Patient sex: M
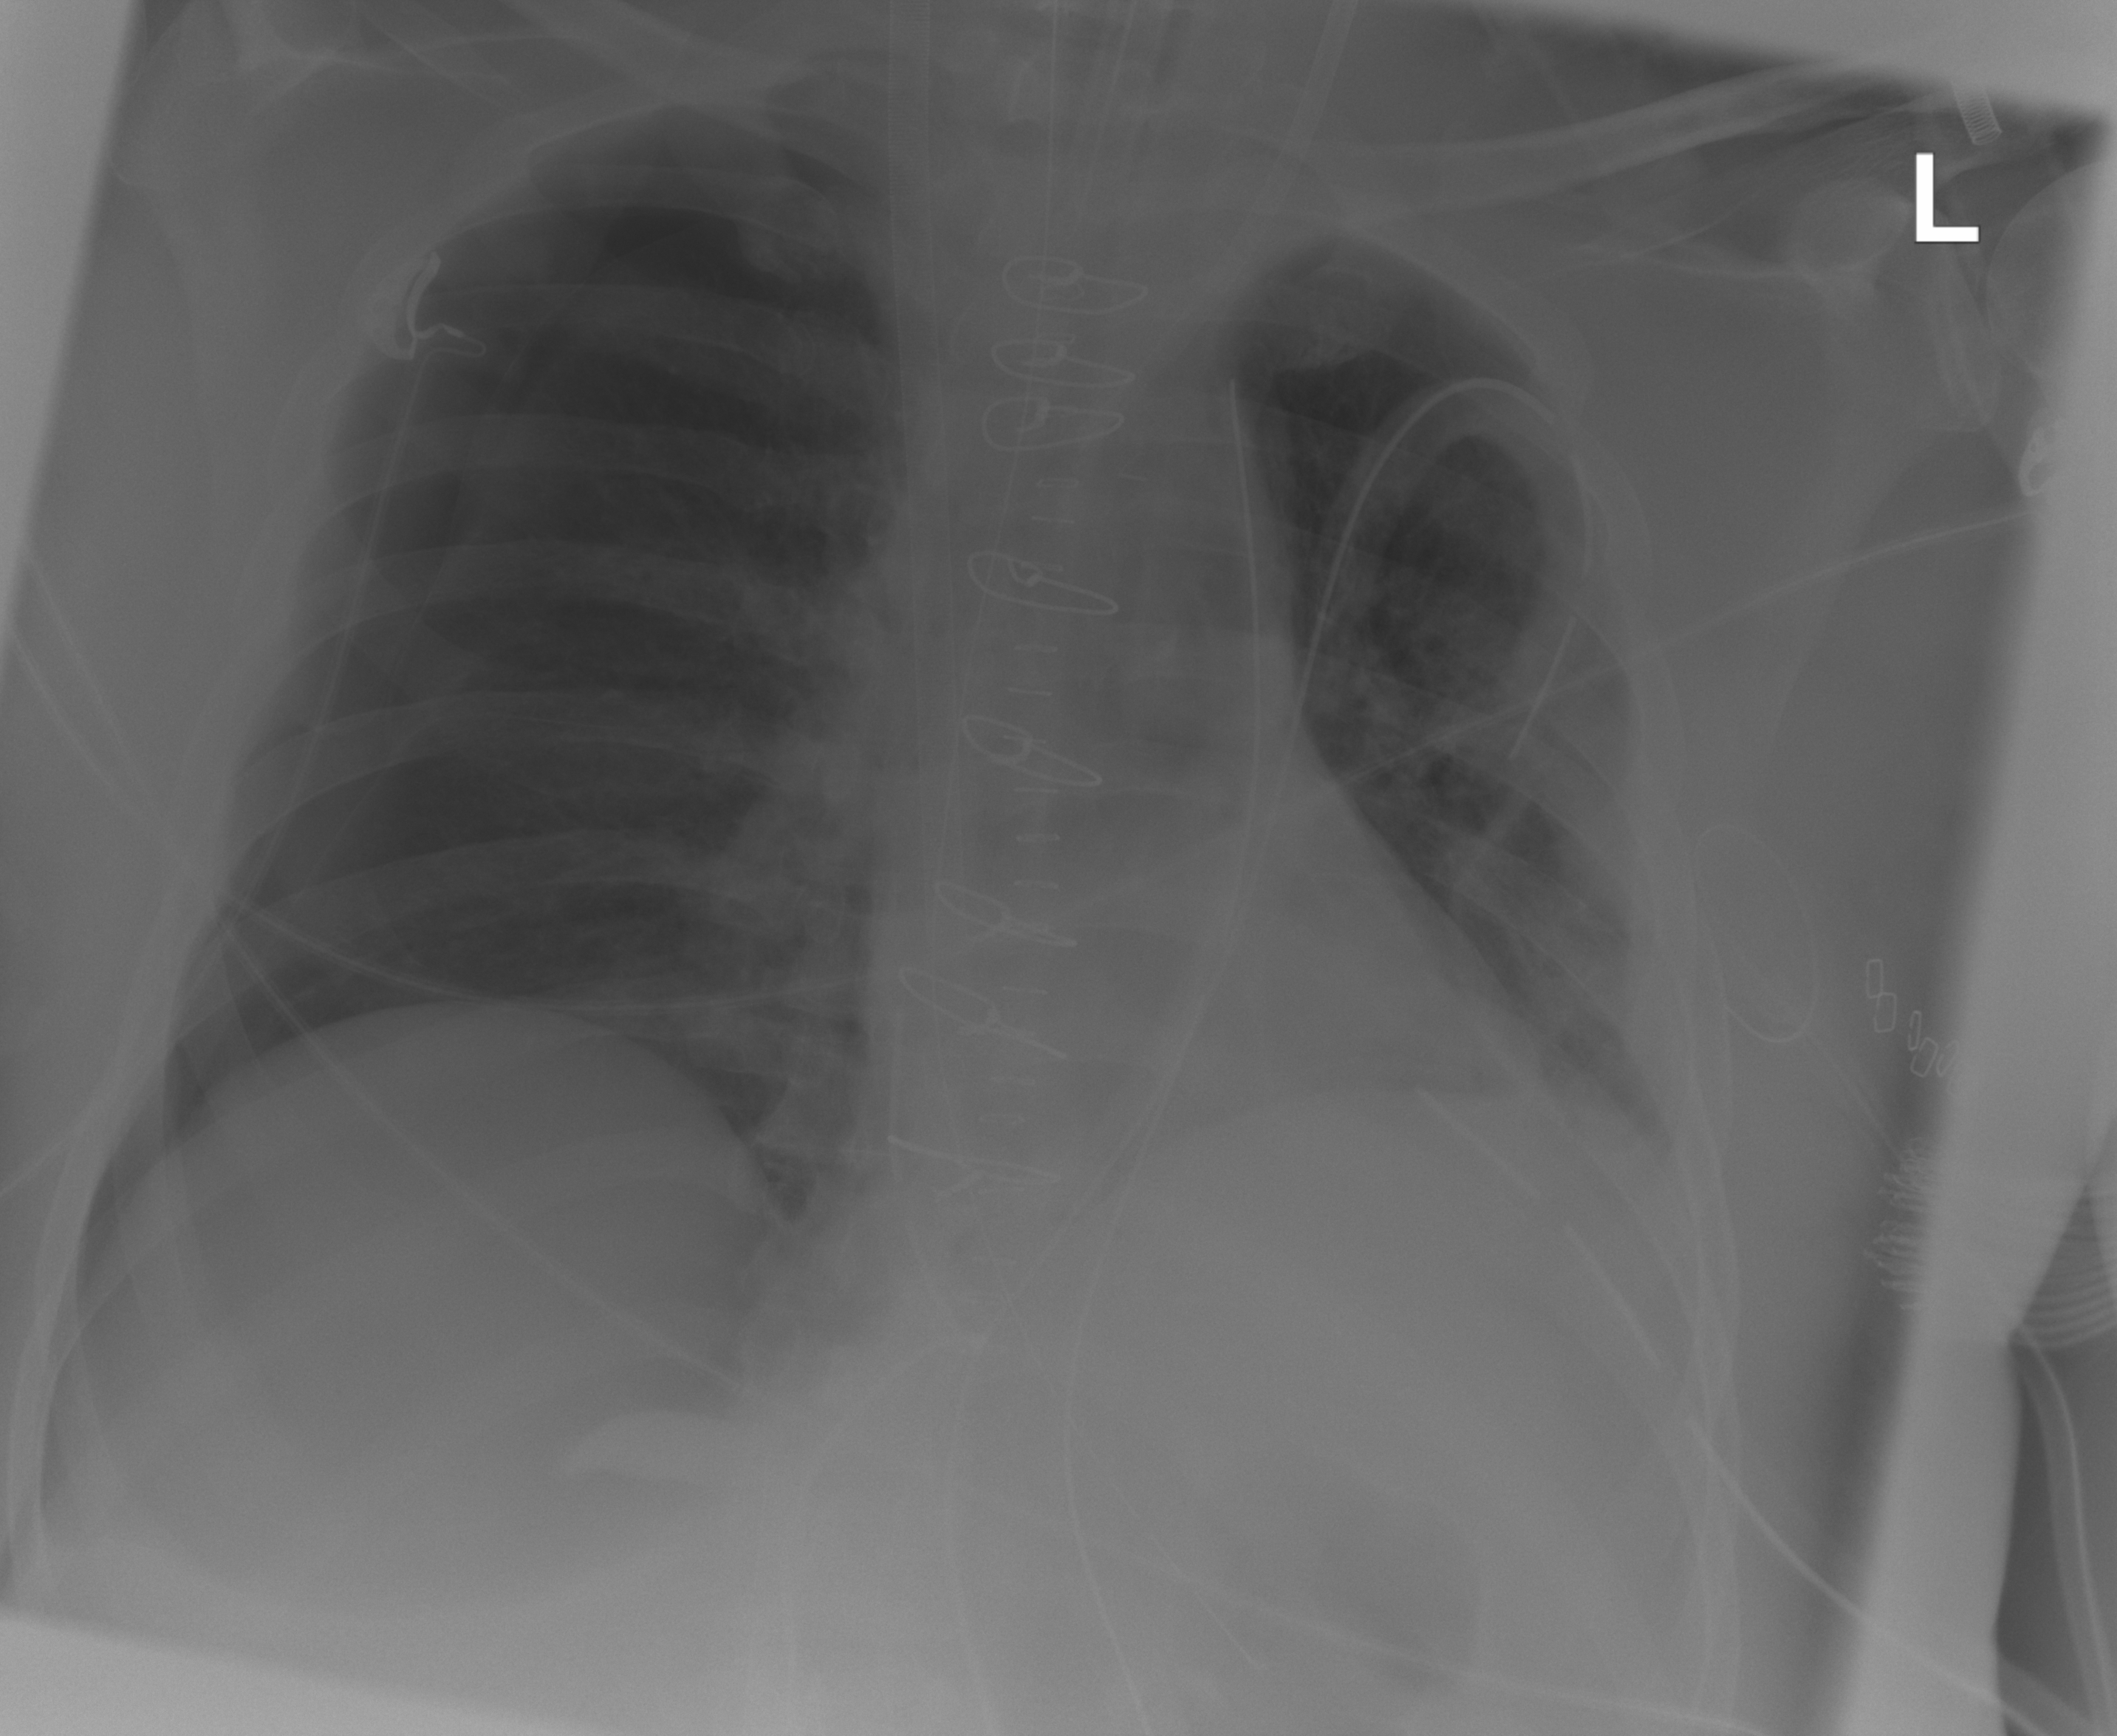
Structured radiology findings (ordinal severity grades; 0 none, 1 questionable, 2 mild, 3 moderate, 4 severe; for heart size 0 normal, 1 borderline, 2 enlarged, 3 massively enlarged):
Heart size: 0
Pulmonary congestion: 0
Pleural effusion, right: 0
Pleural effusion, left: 2
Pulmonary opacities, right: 0
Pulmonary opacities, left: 0
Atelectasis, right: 0
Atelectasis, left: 2